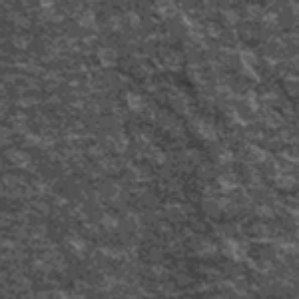
Label: frost